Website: macys
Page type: billing-address
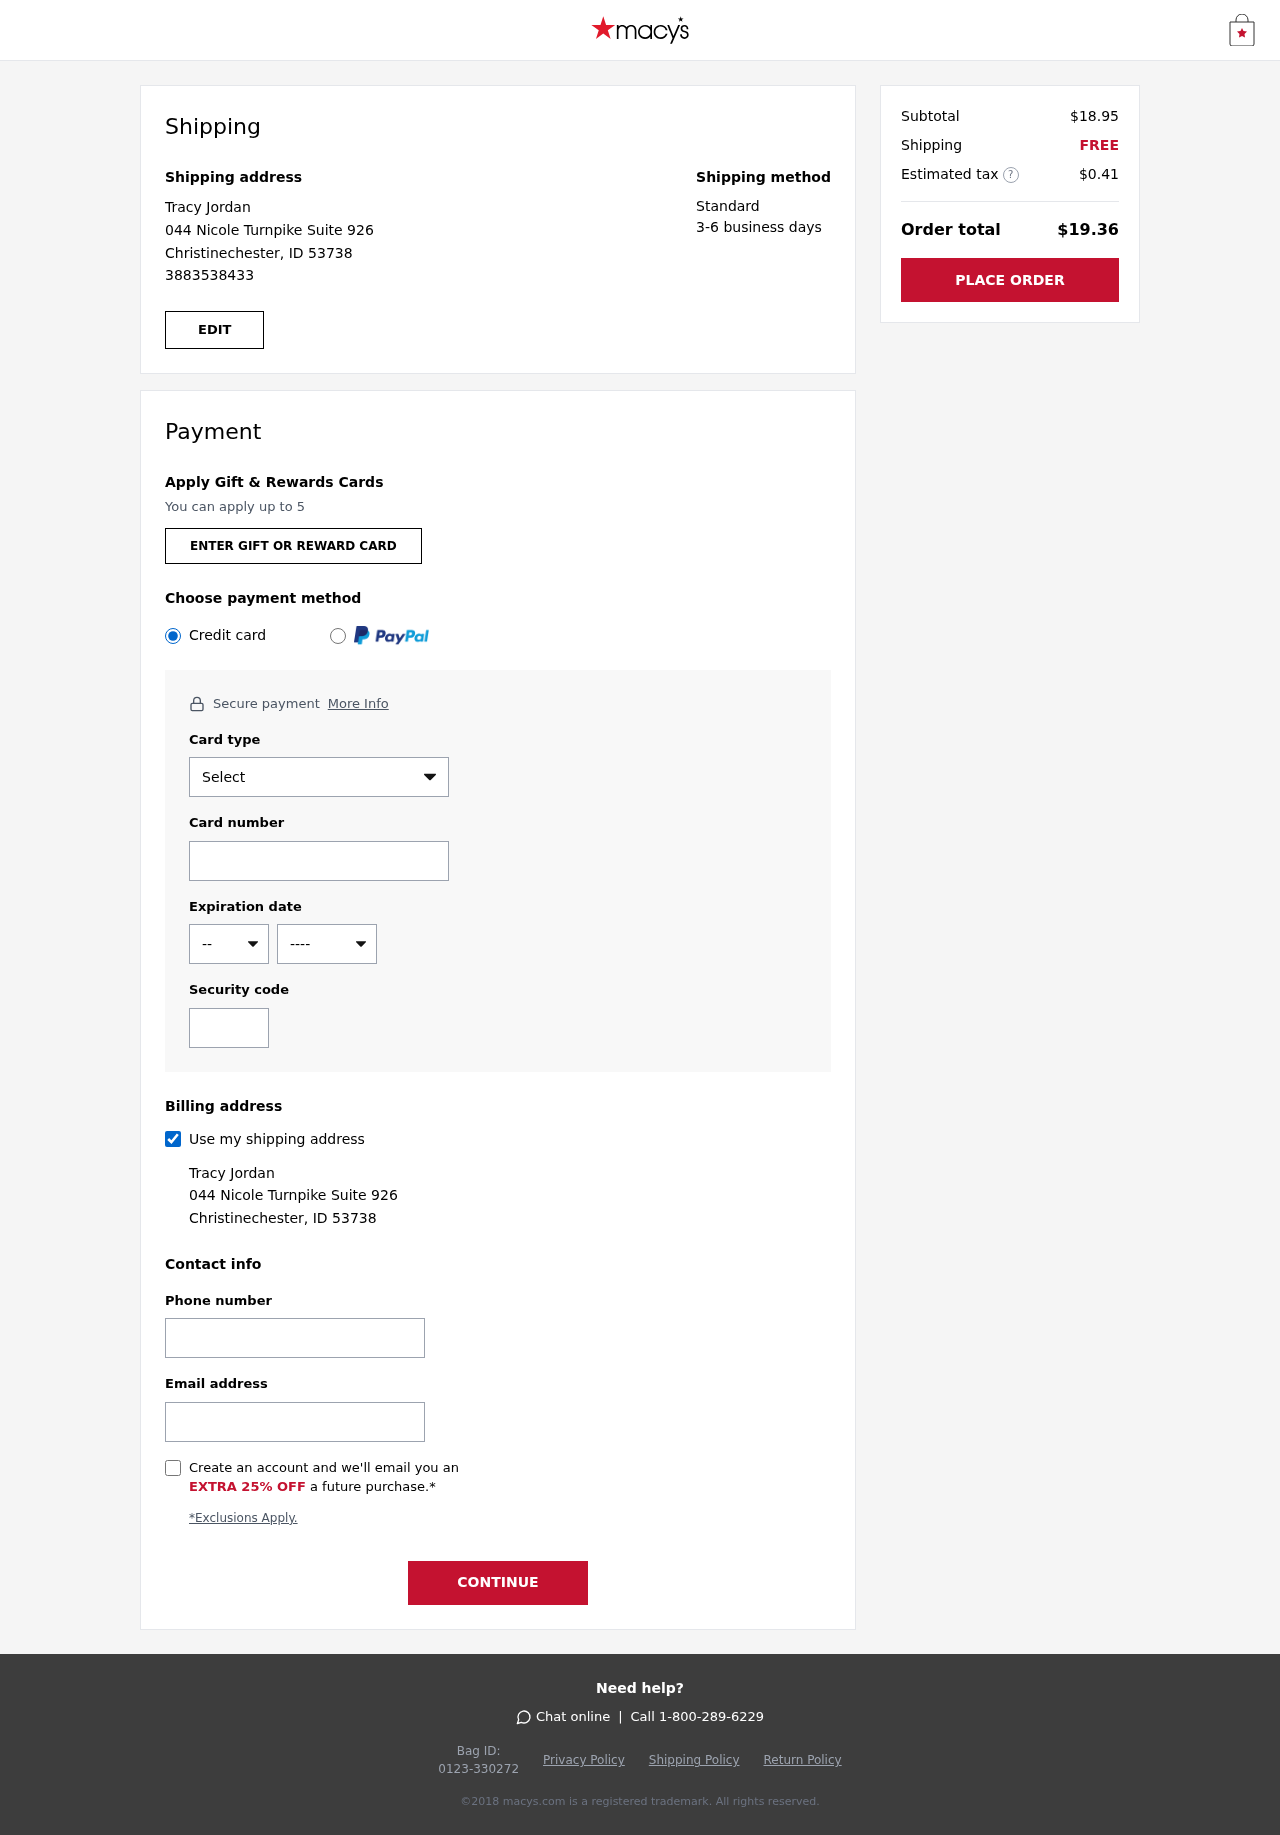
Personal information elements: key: PII_CARD_CVV
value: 996
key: PII_CARD_EXPIRY_MONTH
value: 04
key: PII_CARD_EXPIRY_YEAR
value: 26
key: PII_CARD_NUMBER
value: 5399 4819 1718 2180
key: PII_CARD_TYPE
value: Mastercard
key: PII_EMAIL
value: tjordan@yahoo.com
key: PII_FULLNAME
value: Tracy Jordan
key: PII_PHONE
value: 3883538433
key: PII_STREET
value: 044 Nicole Turnpike Suite 926
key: PII_CITY_STATE_ZIP
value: Christinechester, ID 53738
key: PII_FIRSTNAME
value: Tracy
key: PII_LASTNAME
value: Jordan
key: PII_FULLNAME2
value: Tracy Jordan
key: PII_FULLNAME3
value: Tracy Jordan
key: PII_FIRSTNAME2
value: Tracy
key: PII_FIRSTNAME3
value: Tracy
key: PII_LASTNAME2
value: Jordan
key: PII_LASTNAME3
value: Jordan
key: PII_FIRSTNAME_DERIVED
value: Tracy
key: PII_LASTNAME_DERIVED
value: Jordan
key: PII_FULLNAME_DERIVED
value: Tracy Jordan
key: PII_NAME_FULL_DERIVED
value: Tracy Jordan
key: PII_PHONE2
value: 3883538433
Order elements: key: ORDER_SUBTOTAL
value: $18.95
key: ORDER_SHIPPING_COST
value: FREE
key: ORDER_TAX
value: $0.41
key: ORDER_TOTAL
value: $19.36